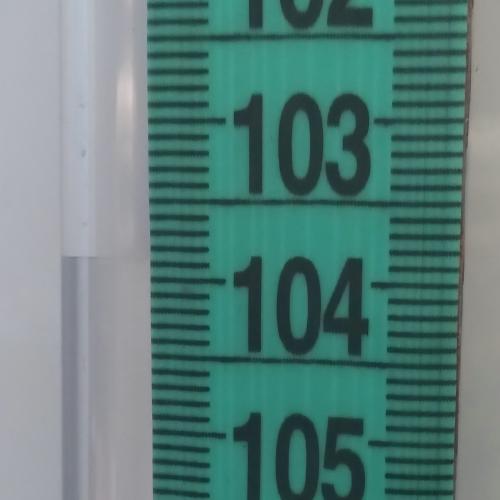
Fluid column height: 103.9 cm